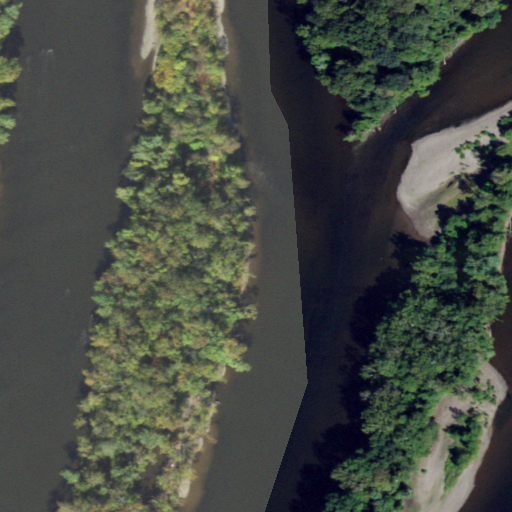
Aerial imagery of island in Pennsylvania named Resolution Island containing open water, deciduous forest, woody wetlands, herbaceous wetlands, open development, and grassland